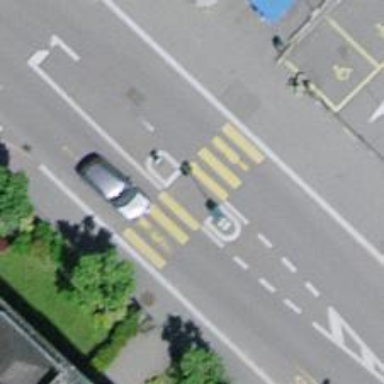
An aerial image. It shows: Uncontrolled zebra crossing with pedestrian island.